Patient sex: F
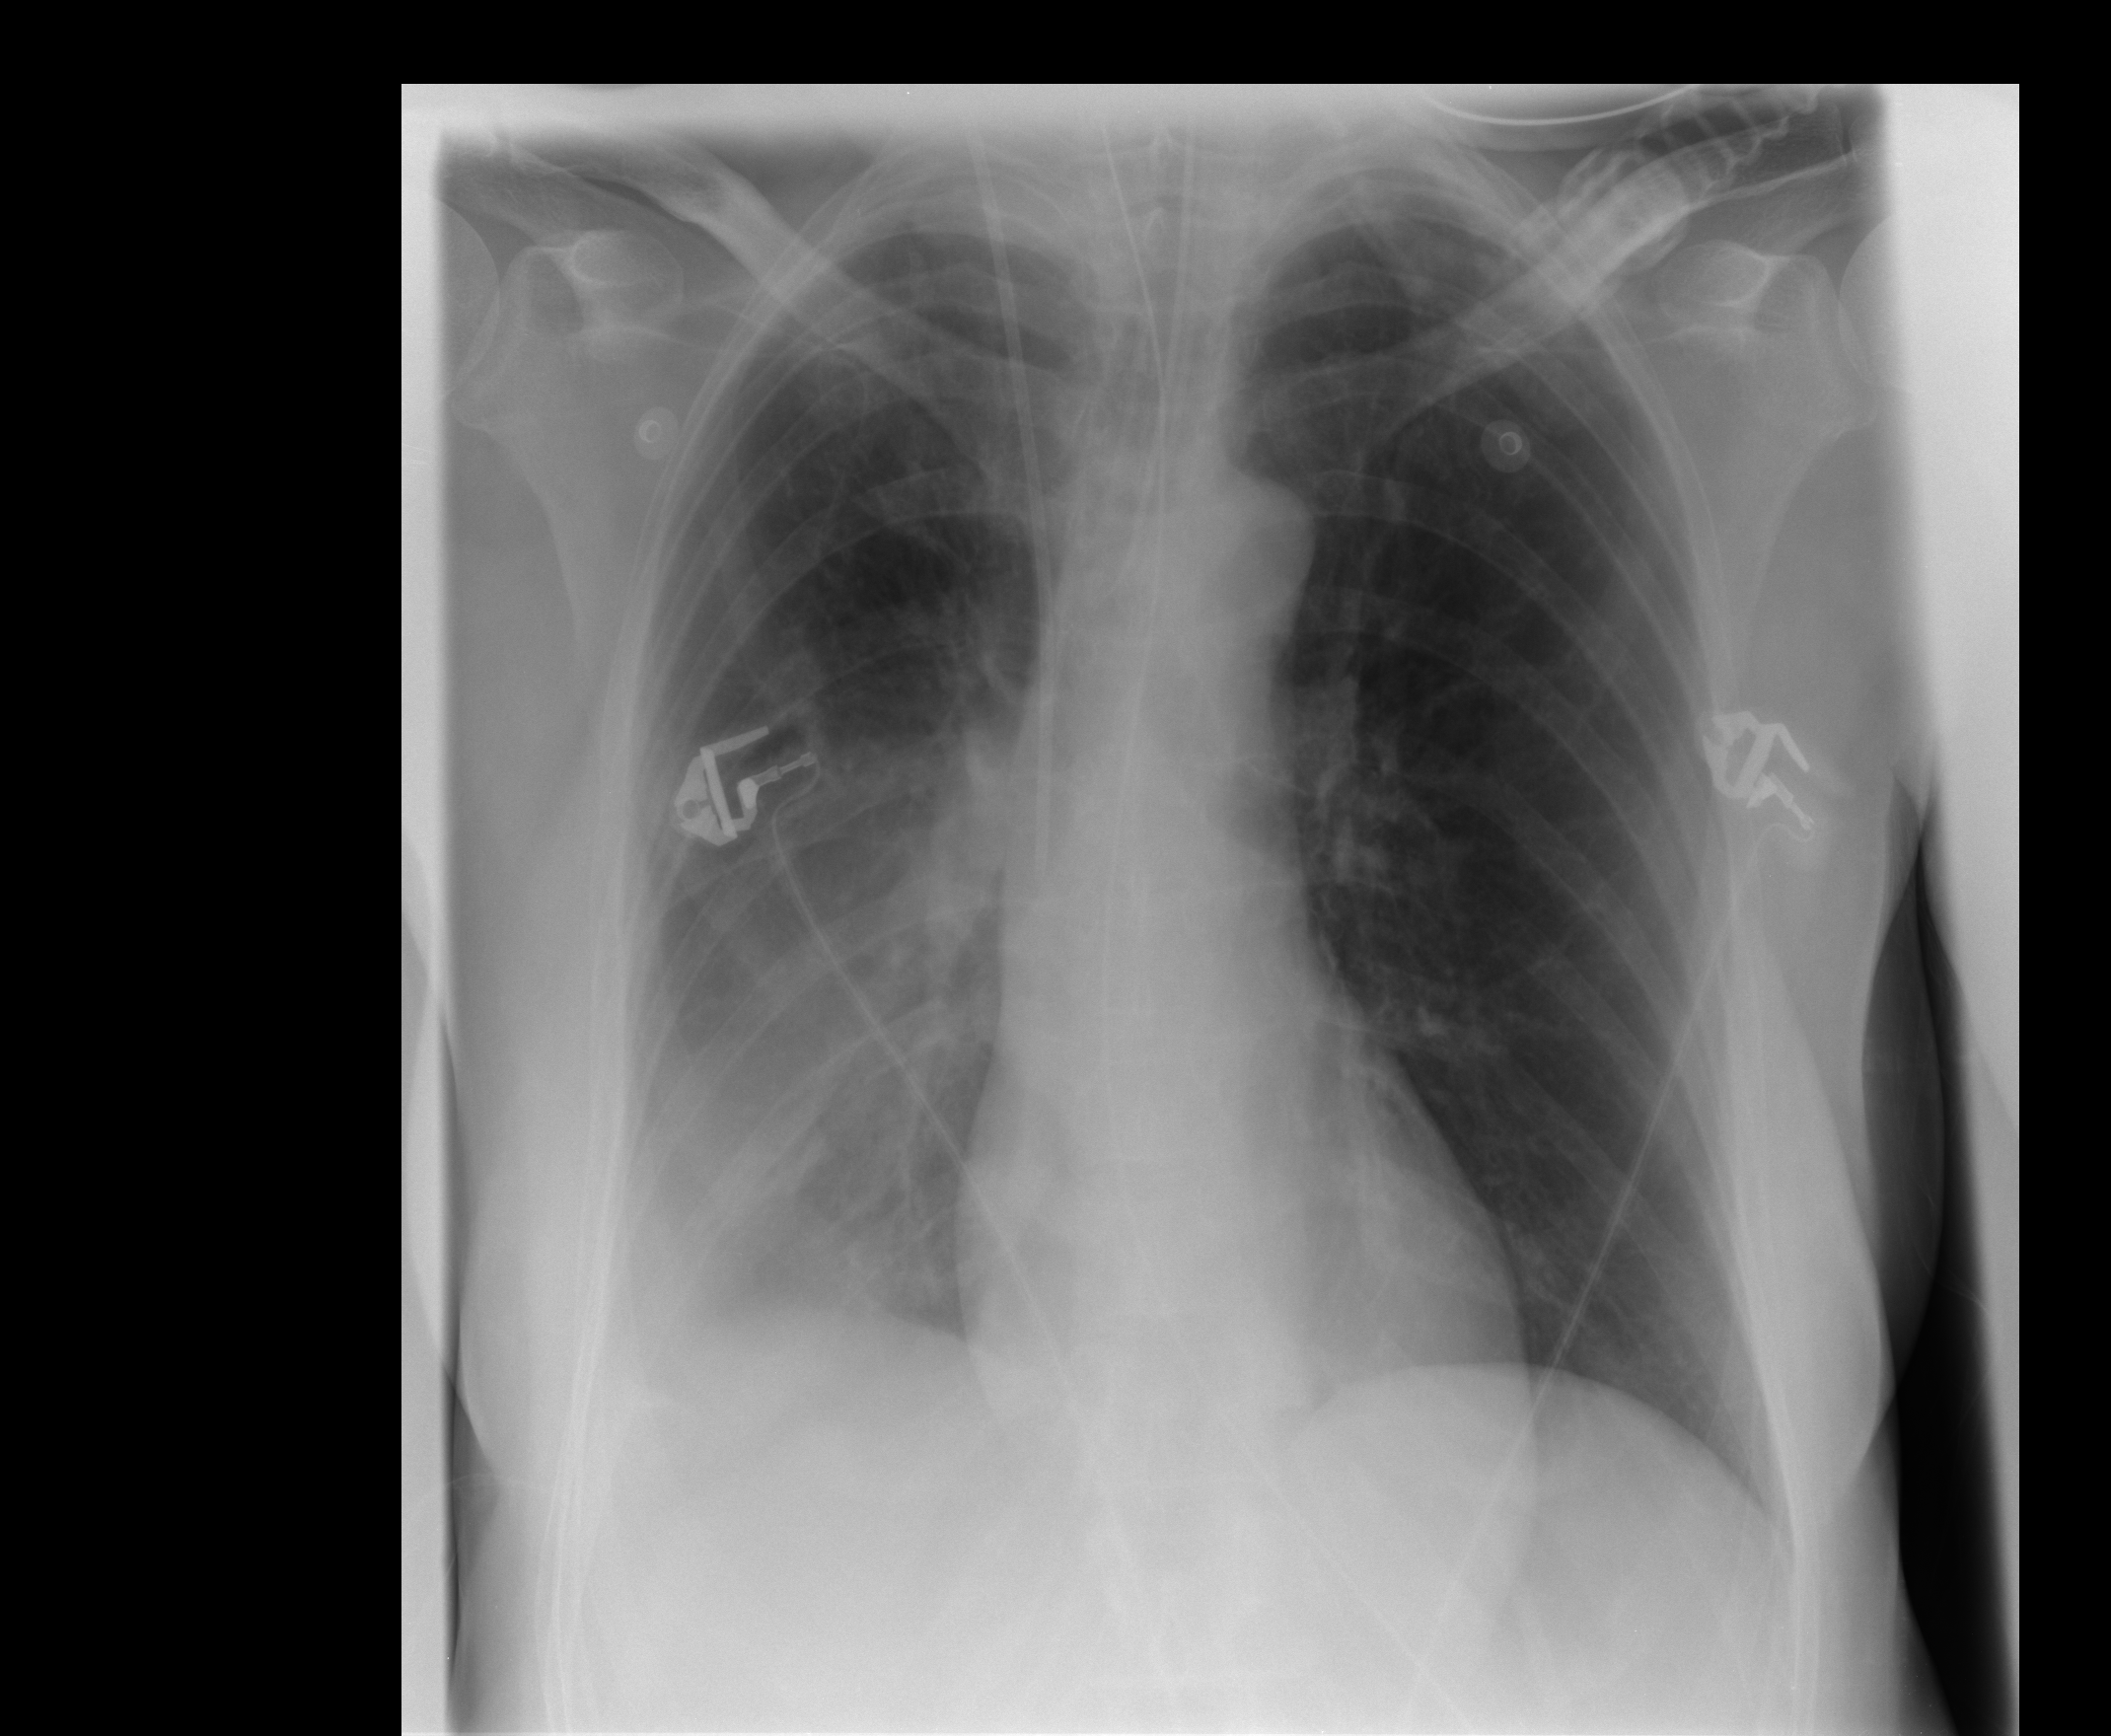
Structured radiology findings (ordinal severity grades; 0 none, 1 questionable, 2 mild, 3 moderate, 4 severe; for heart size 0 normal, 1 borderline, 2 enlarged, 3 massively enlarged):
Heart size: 0
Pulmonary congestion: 0
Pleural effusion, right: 3
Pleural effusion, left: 0
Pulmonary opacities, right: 0
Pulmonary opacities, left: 0
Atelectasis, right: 2
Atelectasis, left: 0